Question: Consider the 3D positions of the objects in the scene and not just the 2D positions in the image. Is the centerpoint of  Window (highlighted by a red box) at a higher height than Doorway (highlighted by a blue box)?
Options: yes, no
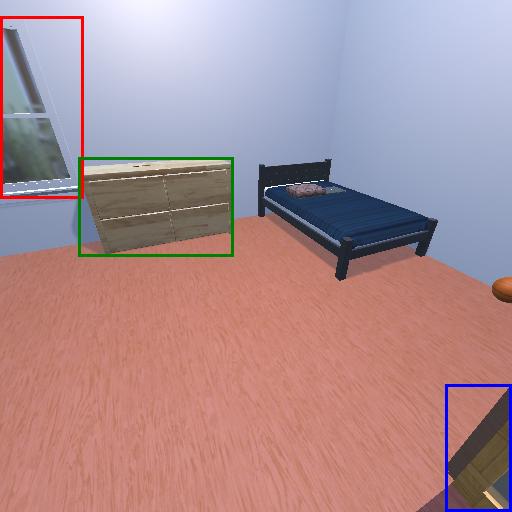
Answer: yes